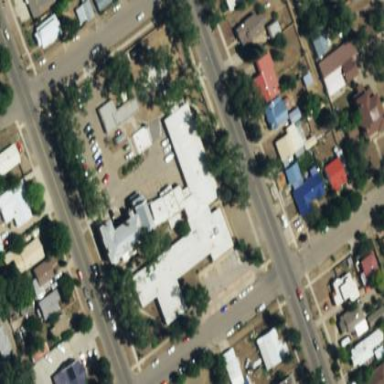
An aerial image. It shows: Clinic building providing healthcare services.